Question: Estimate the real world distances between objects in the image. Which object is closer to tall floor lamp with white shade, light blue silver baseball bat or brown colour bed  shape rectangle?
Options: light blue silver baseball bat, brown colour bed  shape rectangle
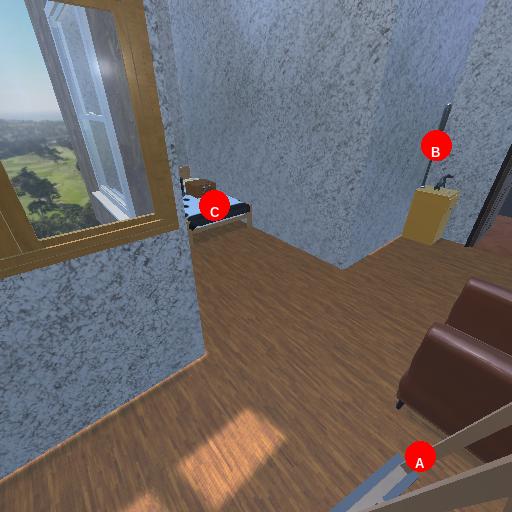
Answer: light blue silver baseball bat